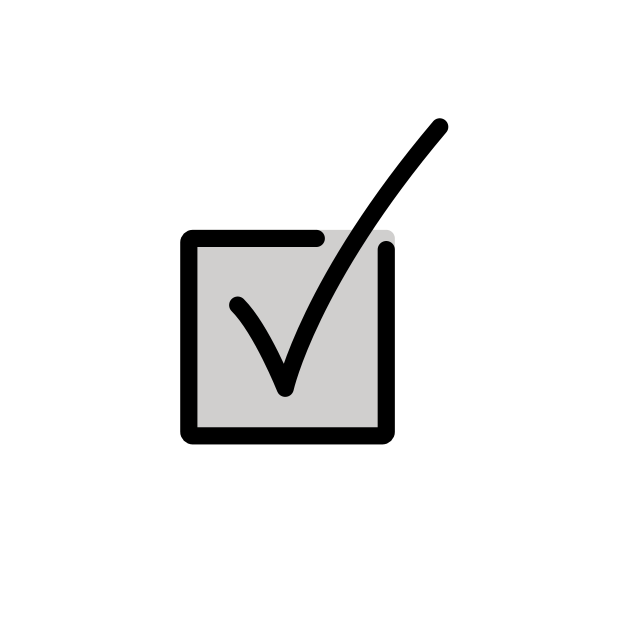
Emoji: ☑
Name: ballot box with check
Unicode: 0x2611